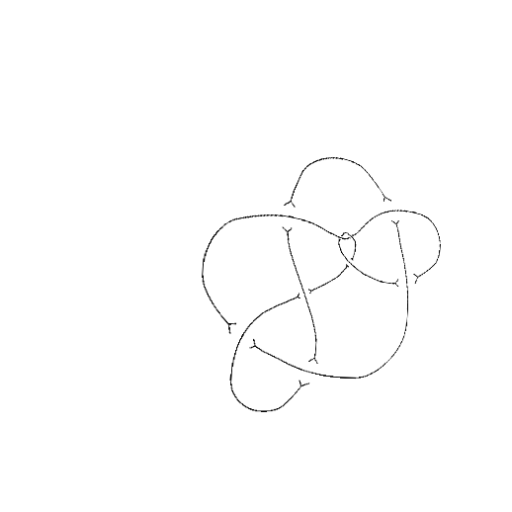
Crossing number: 9